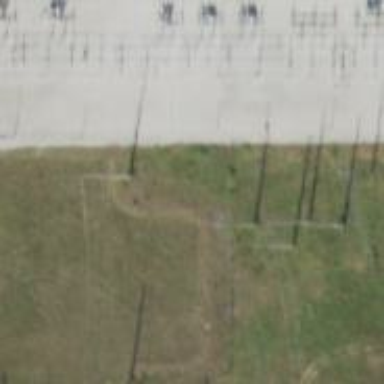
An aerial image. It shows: Power pole.